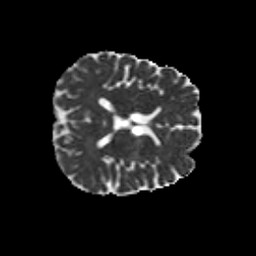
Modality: MD
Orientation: axial
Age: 50
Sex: male
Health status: healthy
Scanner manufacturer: siemens
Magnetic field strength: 3 T
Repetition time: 10.8 s
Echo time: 0.082 s